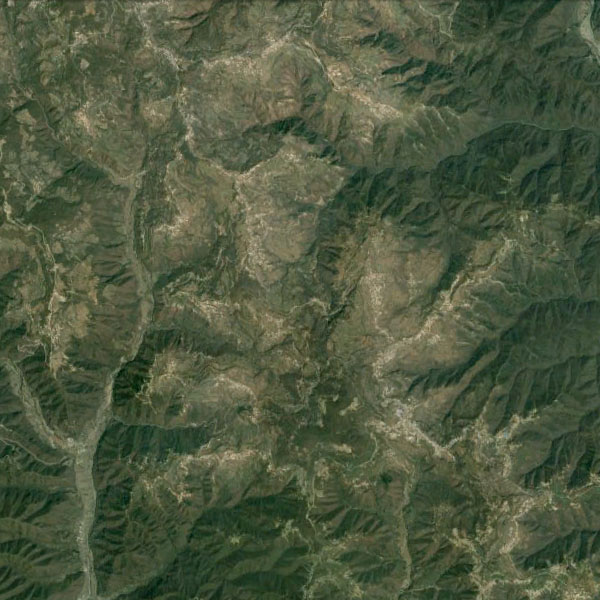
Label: Mountain